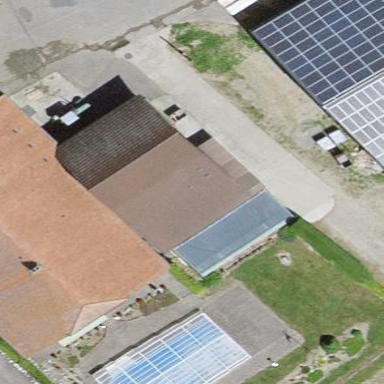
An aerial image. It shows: Sty building.